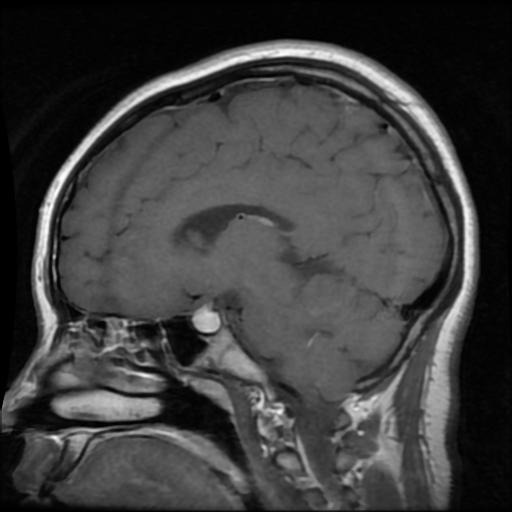
Label: pituitary